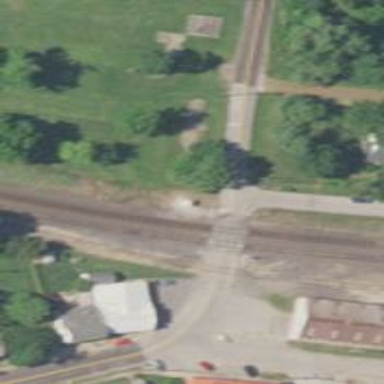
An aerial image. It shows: Railway level crossing.